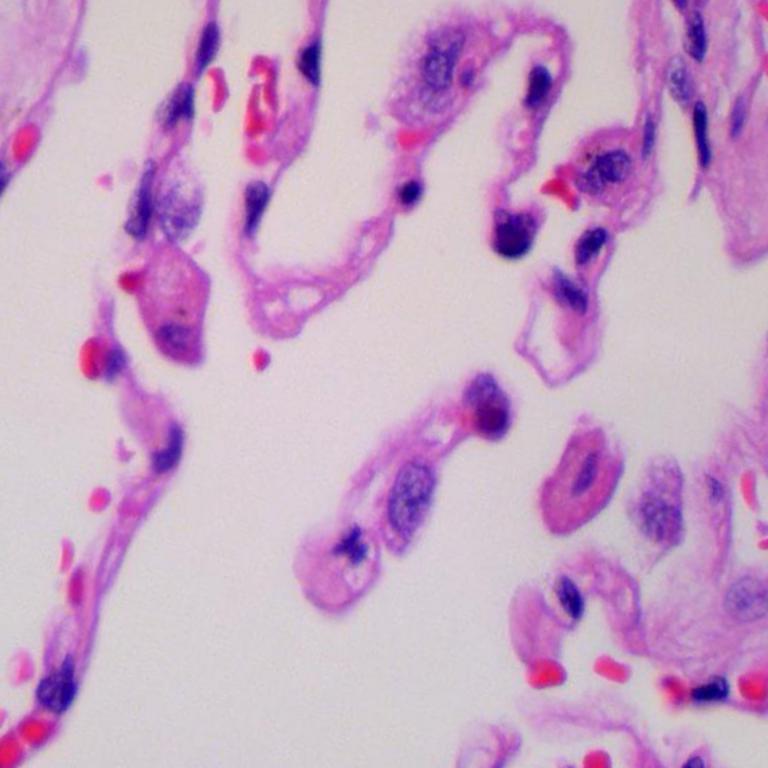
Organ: lung
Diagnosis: benign